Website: home-depot
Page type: customer-info-address
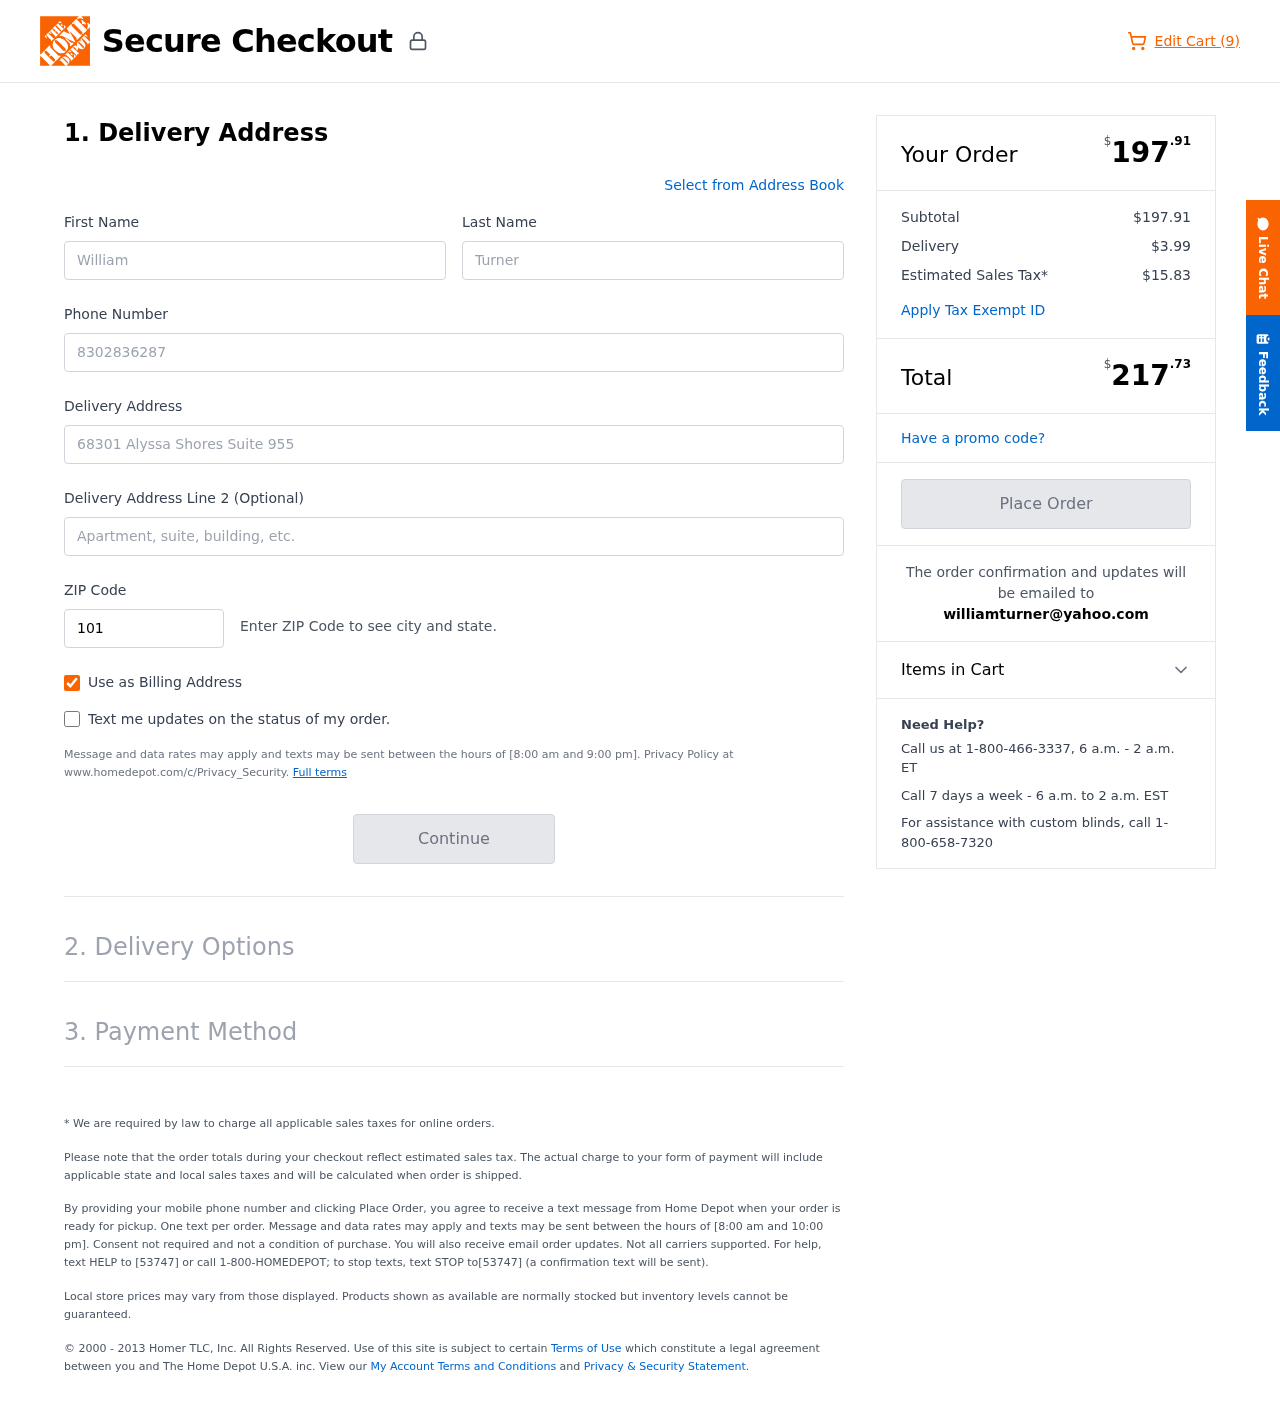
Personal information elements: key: PII_EMAIL
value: williamturner@yahoo.com
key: PII_FIRSTNAME
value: William
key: PII_LASTNAME
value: Turner
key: PII_PHONE
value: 8302836287
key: PII_POSTCODE
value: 10120
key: PII_STREET
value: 68301 Alyssa Shores Suite 955
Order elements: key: ORDER_NUM_ITEMS
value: Edit Cart (9)
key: ORDER_SUBTOTAL_HEADER
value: $197.91
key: ORDER_SUBTOTAL
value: $197.91
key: ORDER_SHIPPING_COST
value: $3.99
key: ORDER_TAX
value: $15.83
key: ORDER_TOTAL2
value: $217.73